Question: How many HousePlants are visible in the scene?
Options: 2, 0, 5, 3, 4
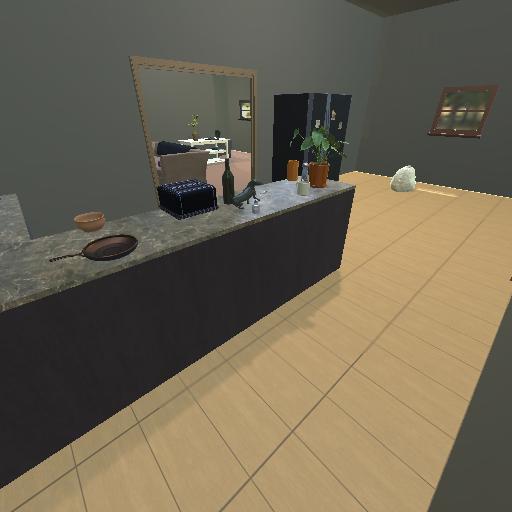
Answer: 2